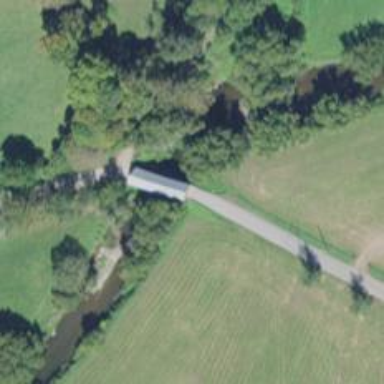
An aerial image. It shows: Covered bridge on residential road.